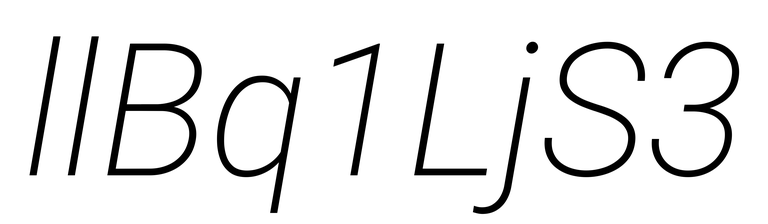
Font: Roboto-Italic_ExtraLight_Italic